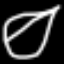
Label: leaf